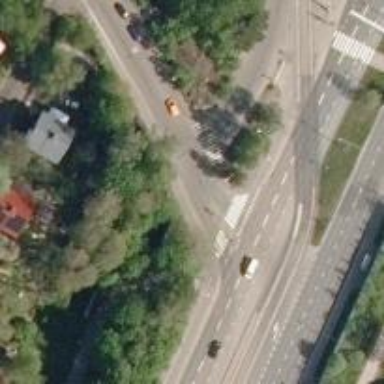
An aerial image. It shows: Uncontrolled road crossing with pedestrian island.